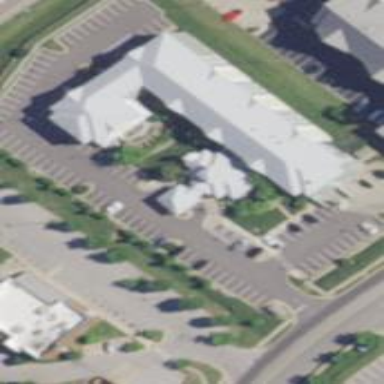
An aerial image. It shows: Hotel building.